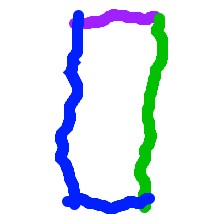
Shape: rectangle